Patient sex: F
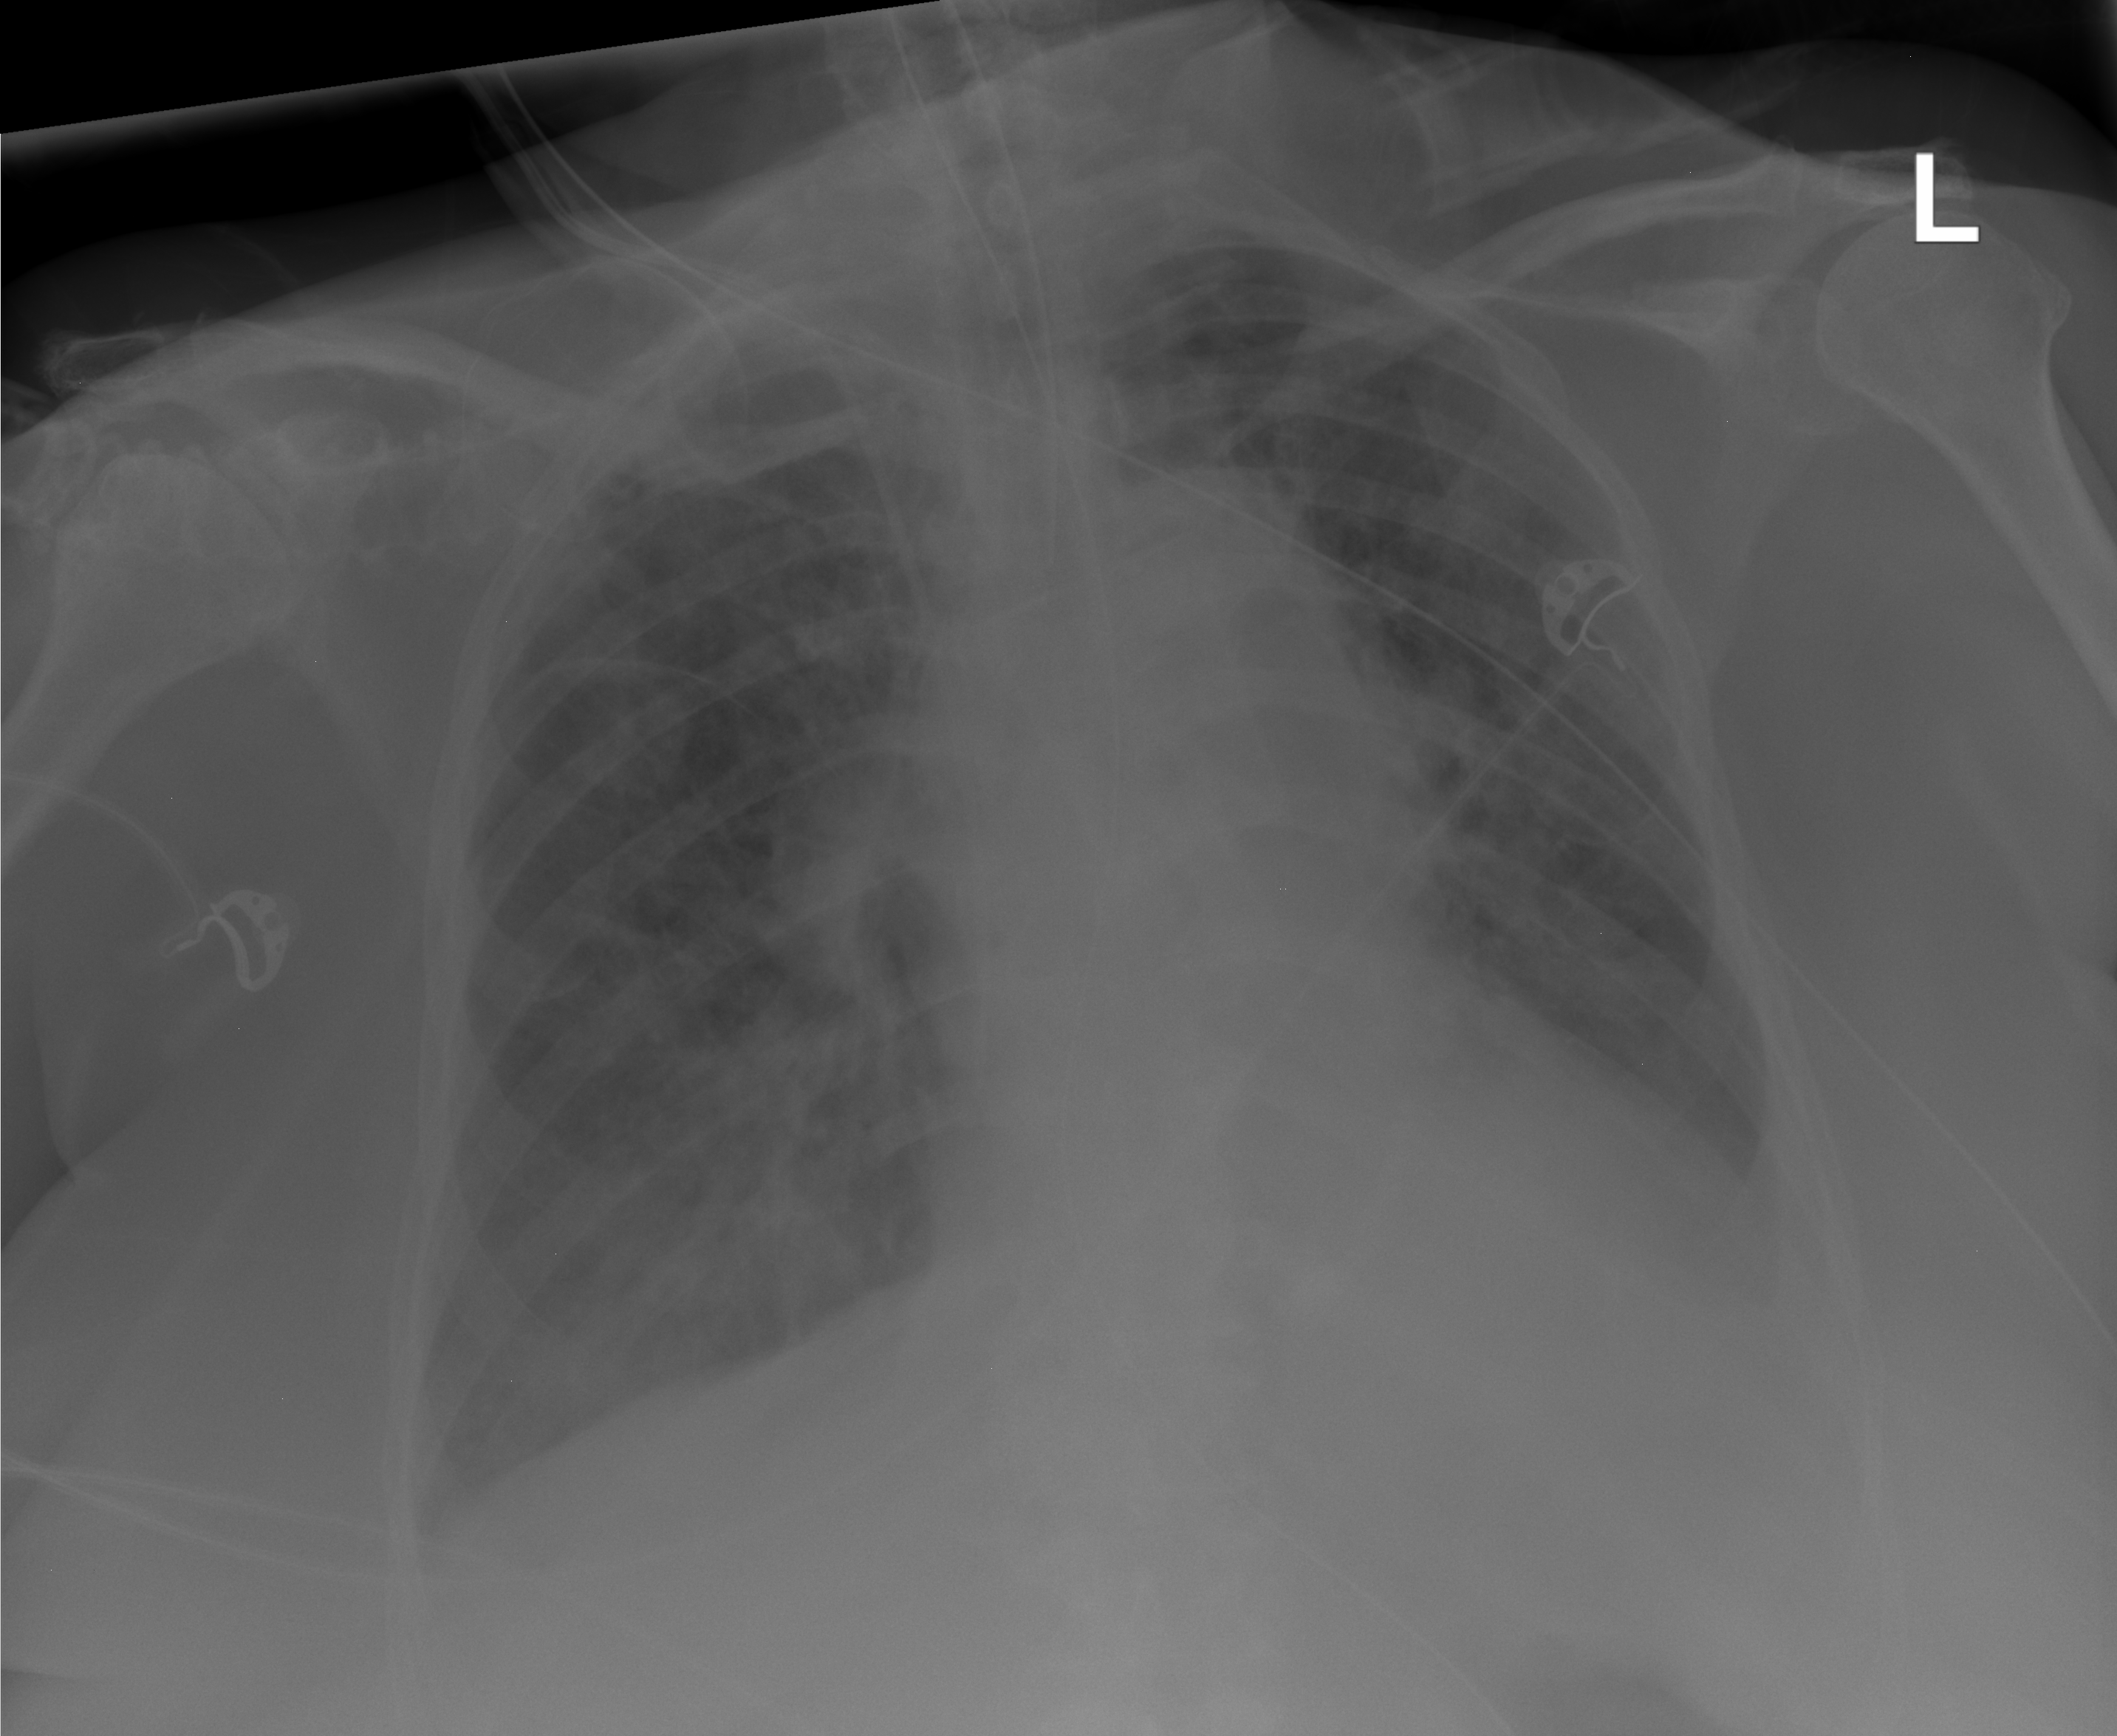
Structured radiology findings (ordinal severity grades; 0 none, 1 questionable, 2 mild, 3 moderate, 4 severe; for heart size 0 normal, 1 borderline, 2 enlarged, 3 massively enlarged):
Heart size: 2
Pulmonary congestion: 2
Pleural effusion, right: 0
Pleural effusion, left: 0
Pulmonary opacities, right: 3
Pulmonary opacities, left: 2
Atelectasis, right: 2
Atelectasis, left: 2